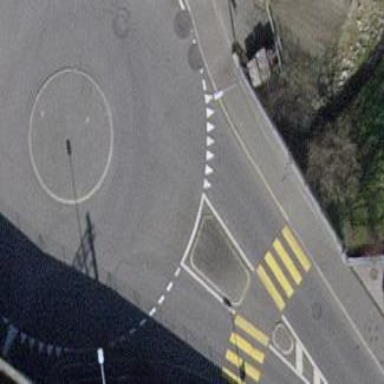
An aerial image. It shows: Secondary road with asphalt surface leading to roundabout.